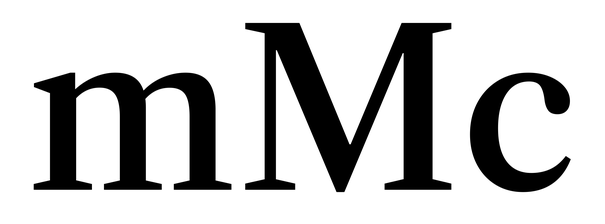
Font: LibreCaslonText_Medium